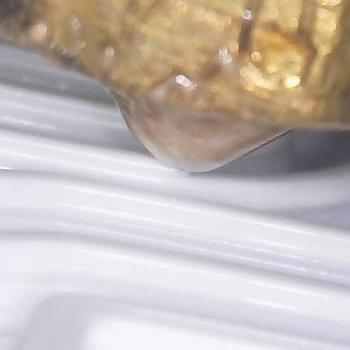
Flow rate: 89%